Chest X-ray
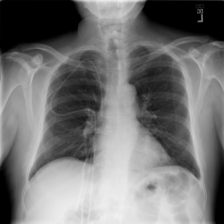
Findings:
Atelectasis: negative
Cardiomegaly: negative
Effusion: negative
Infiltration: negative
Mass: negative
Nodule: negative
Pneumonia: negative
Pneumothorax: negative
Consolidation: negative
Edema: negative
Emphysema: negative
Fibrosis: negative
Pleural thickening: negative
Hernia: negative